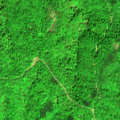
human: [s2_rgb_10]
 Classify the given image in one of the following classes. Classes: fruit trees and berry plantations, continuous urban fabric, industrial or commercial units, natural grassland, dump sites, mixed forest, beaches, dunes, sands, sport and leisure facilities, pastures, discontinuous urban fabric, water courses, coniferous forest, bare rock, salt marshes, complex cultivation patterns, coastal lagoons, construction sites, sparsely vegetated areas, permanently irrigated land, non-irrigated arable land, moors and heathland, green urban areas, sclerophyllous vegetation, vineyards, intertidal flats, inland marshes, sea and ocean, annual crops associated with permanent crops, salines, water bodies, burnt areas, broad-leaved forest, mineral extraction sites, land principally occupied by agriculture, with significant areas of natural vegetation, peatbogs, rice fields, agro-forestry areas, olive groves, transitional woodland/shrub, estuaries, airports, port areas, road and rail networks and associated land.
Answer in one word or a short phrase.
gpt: broad-leaved forest